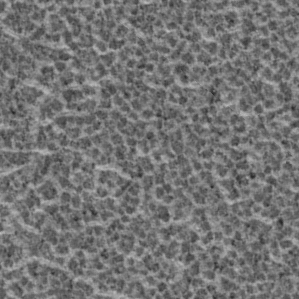
Label: frost